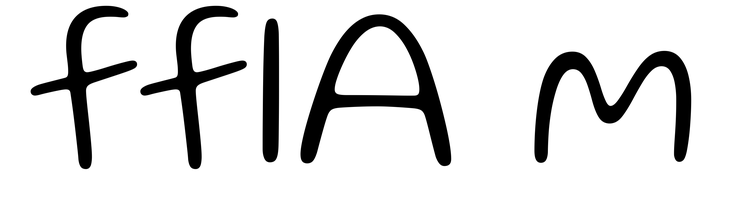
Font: Gluten_ExtraLight